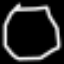
Label: octagon